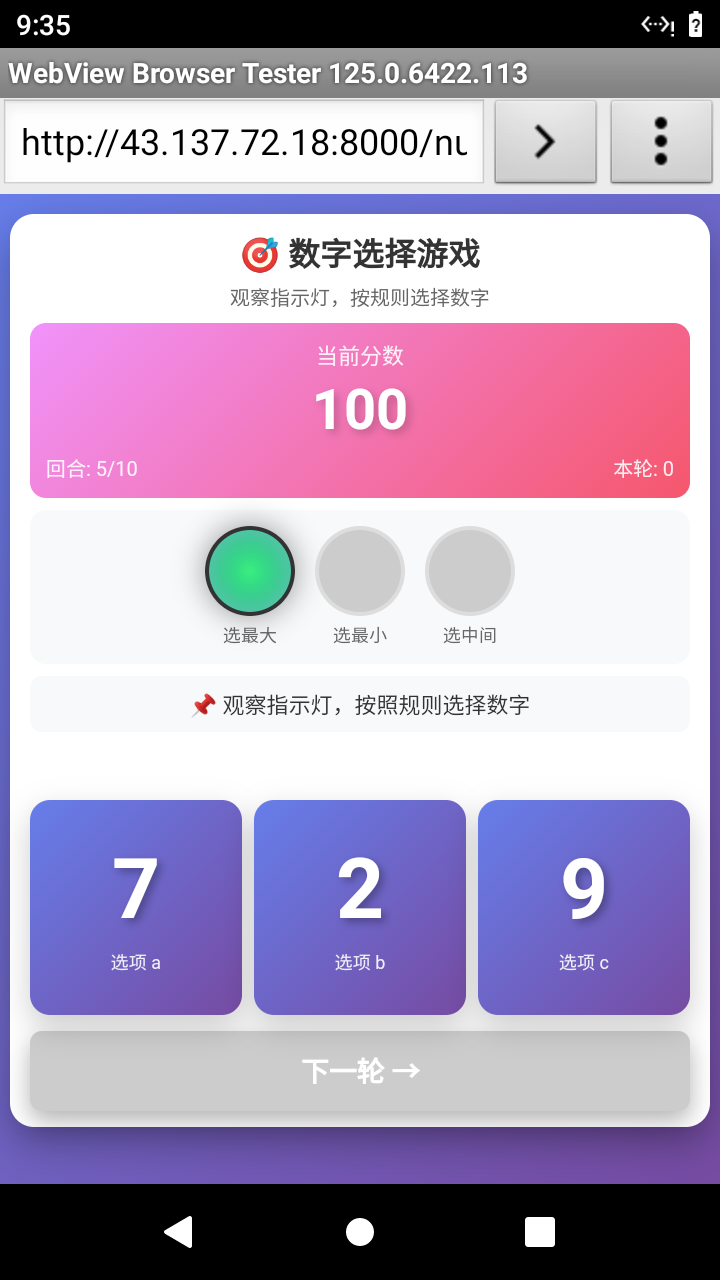

Select the correct number based on the traffic light color.
Answer: 2